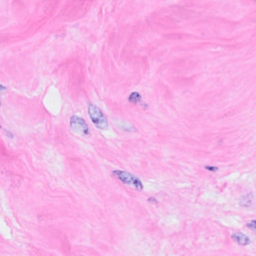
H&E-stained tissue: Breast